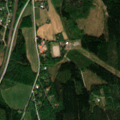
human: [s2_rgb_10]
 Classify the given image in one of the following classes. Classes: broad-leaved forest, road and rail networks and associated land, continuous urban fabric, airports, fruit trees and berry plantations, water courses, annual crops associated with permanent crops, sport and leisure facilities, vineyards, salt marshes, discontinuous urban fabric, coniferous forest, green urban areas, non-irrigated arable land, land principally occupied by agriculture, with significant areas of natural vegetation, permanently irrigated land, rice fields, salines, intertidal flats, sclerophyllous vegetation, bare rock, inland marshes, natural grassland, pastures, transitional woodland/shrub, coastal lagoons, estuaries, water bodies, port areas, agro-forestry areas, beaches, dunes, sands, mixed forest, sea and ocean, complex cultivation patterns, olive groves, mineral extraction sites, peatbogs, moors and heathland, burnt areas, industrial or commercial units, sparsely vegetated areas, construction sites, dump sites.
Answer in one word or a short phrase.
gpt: discontinuous urban fabric, land principally occupied by agriculture, with significant areas of natural vegetation, coniferous forest, mixed forest, transitional woodland/shrub